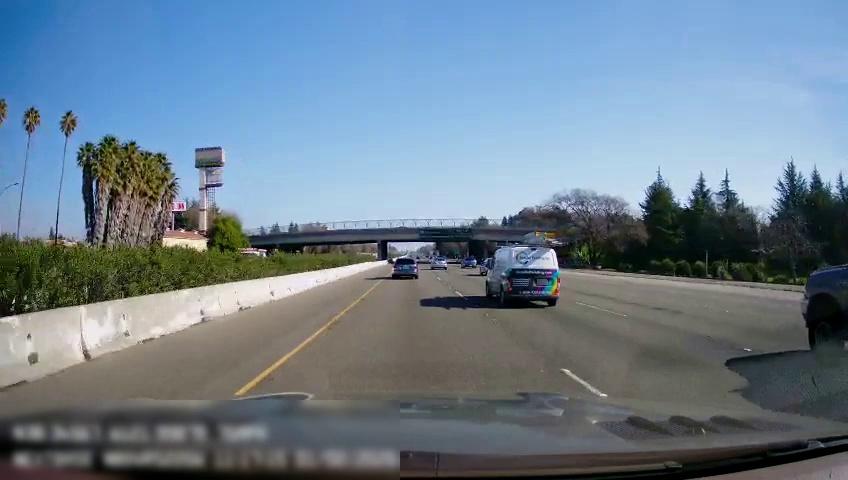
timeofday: Day
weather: Sunny
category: Drivable Space
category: Vehicles | Car
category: Vehicles | Truck
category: Vehicles | Car
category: Vehicles | Car
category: Vehicles | Van
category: Vehicles | Car
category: Lanes | Current Lane
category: Lanes | Current Lane
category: Lanes | Alternate Lane